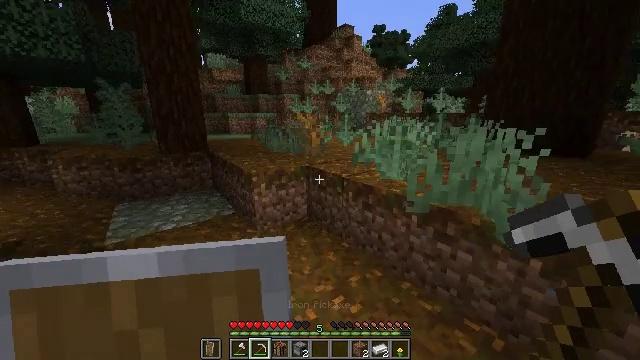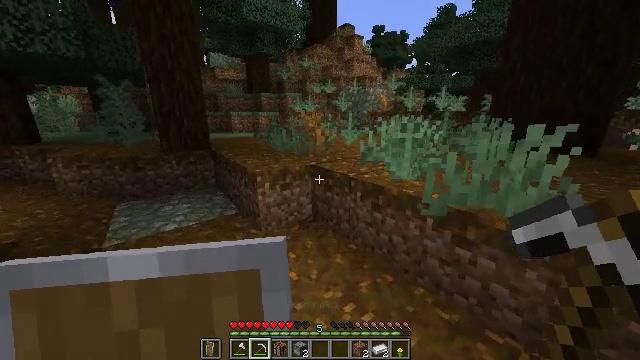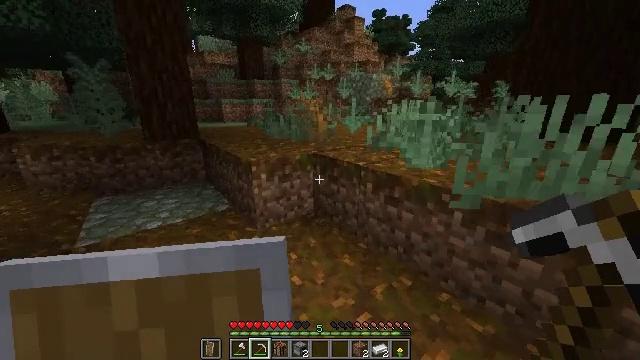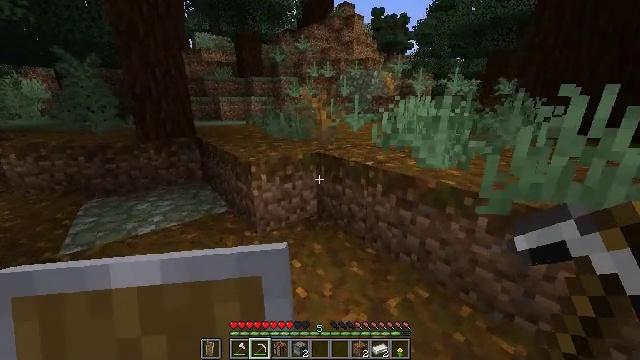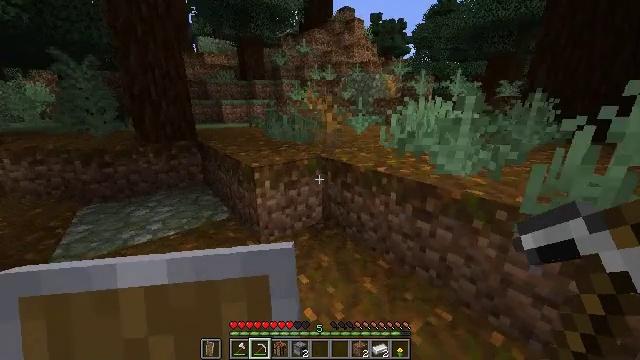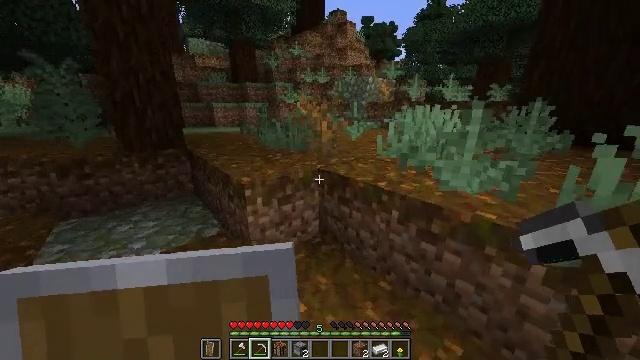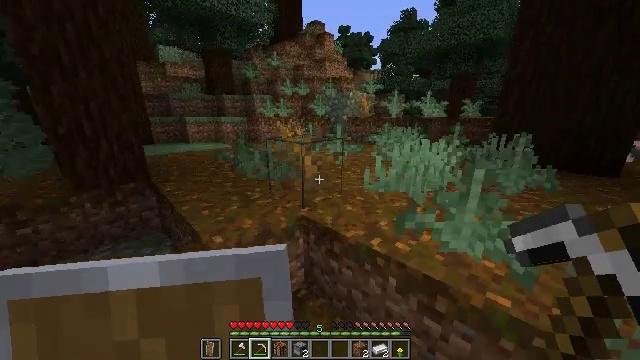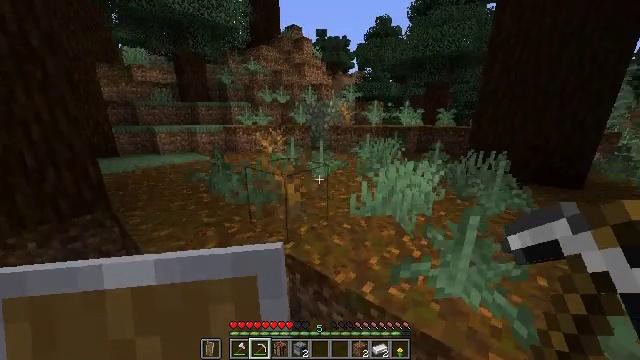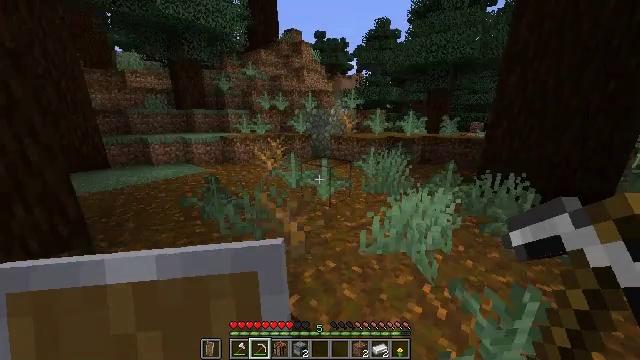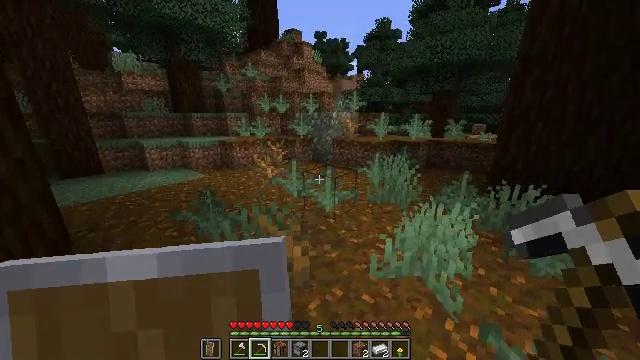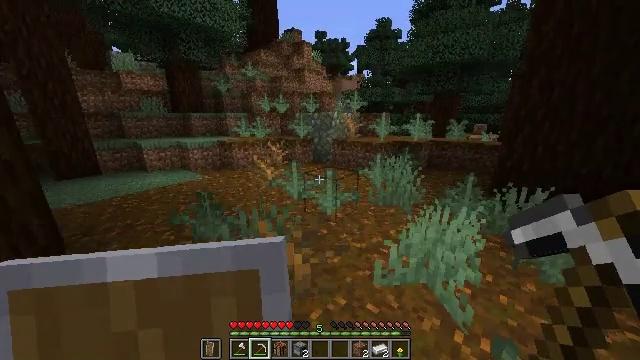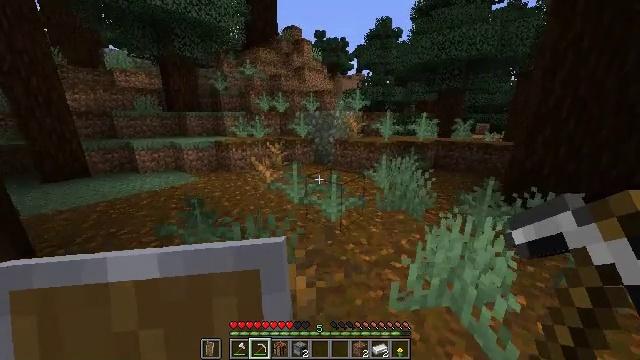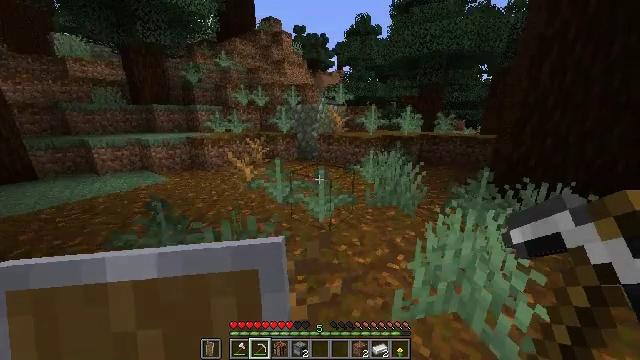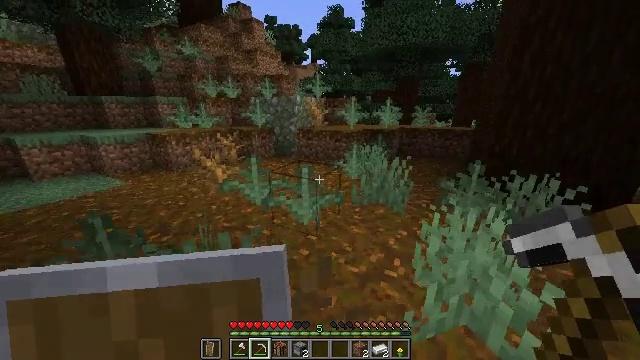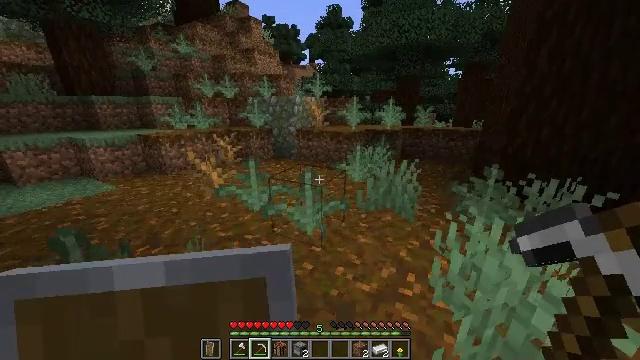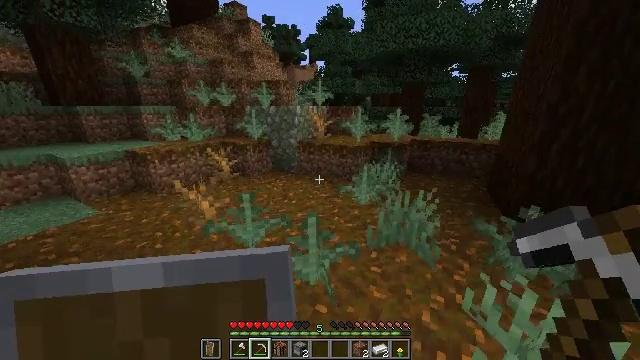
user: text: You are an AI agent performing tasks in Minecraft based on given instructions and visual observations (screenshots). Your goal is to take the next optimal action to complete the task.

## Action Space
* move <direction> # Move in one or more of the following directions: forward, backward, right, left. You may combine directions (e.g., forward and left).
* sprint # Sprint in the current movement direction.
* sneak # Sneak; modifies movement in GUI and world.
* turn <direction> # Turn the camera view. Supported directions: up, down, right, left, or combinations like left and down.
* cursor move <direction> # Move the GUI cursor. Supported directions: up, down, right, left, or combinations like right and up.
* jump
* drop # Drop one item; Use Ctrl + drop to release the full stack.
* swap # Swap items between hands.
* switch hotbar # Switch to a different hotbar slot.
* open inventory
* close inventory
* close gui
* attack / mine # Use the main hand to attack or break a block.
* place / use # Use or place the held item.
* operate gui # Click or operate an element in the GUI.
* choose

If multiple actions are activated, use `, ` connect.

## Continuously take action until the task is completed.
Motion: motion action
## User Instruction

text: Break the sweet berry bush to collect berries.
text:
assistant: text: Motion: move forward, sprint, jump
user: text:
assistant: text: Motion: move forward, sprint, turn down, jump
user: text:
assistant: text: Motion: move forward, sprint, jump
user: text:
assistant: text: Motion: move forward, sprint, jump
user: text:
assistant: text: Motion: move forward, sprint, turn right, jump
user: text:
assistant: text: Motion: move forward, sprint, turn right, jump
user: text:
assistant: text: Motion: move forward, sprint, turn right, jump
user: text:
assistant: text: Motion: move forward, sprint, jump
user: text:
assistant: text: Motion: move forward, sprint, jump
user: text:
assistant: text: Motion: move forward, sprint, jump
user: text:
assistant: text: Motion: move forward, sprint, jump
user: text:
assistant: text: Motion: move forward, sprint, turn right, jump
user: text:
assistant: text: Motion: move forward, sprint, turn right and down, jump
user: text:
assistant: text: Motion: move forward, sprint, jump
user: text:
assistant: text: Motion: move forward, sprint, jump
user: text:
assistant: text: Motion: move forward, sprint, jump
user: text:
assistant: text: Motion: move forward, sprint, jump
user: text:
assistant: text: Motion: move forward, sprint, jump
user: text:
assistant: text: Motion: move forward, sprint, jump
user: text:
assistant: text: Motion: move forward, sprint, jump
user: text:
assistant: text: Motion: move forward, sprint, turn right, jump
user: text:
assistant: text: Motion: move forward, sprint, turn right, jump
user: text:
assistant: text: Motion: move forward, sprint, turn right, jump
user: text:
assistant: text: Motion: move forward, sprint, turn right, jump
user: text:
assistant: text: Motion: move forward, sprint, jump
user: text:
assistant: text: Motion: move forward, sprint, jump
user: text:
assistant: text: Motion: move forward, sprint, jump
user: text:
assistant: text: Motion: move forward, sprint, jump
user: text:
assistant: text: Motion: move forward, sprint, jump
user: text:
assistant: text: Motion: move forward, sprint, turn left and down, jump